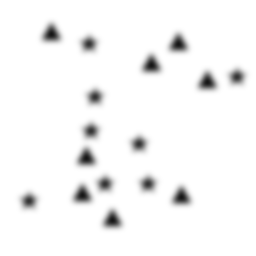
Squares: 0
Triangles: 8
Stars: 8
Total shapes: 16